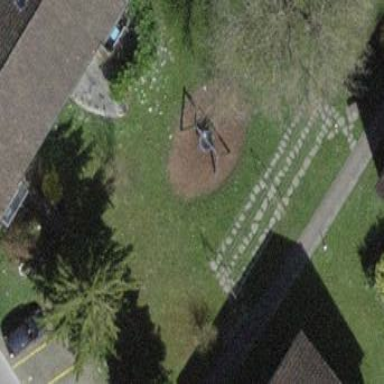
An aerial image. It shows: Playground area for leisure land.